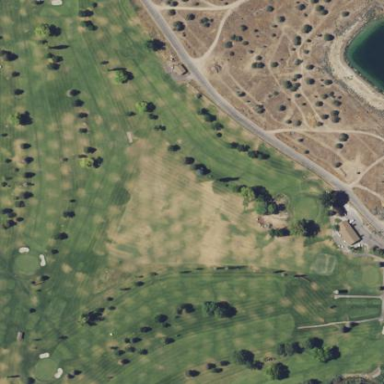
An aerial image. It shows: Golf course surrounded by greenery.